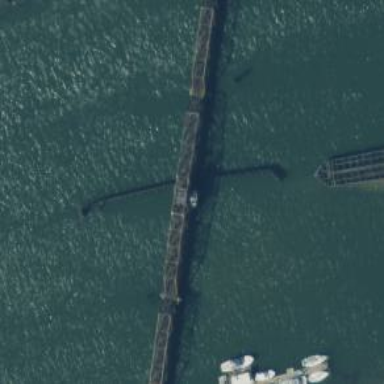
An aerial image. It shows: Breakwater structure.